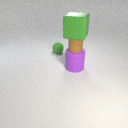
small green rubber sphere behind large purple rubber cylinder